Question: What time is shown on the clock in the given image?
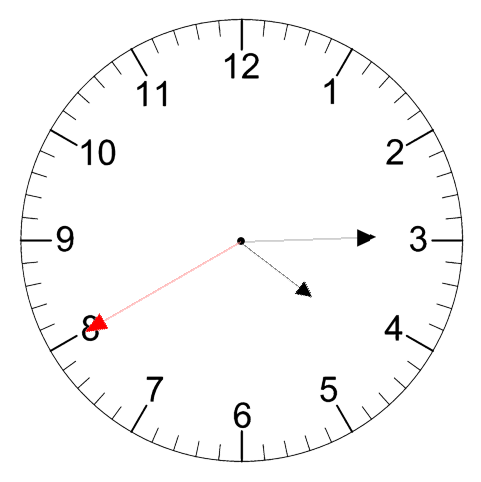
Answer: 04:14:40